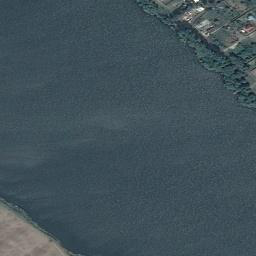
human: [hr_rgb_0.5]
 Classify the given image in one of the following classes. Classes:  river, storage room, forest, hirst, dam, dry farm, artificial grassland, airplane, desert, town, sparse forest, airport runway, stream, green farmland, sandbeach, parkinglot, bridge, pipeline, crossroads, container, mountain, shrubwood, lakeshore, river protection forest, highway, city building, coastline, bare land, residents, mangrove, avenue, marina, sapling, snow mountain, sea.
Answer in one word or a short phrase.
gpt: river